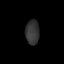
Tissue: lung
Cell type: Endothelial cells
Senescence score: 0.5562
Nuclear area (px): 332
Mean DAPI intensity: 52.075